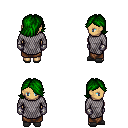
a pixel art fantasy rpg character, female body template, human, tanned skin, chain mail, robe skirt, green swoop hairstyle, metal gloves, gray slippers, four views (front, back, left, right), 2x2 character sprite sheet, small pixel art, hard edges, no anti-aliasing